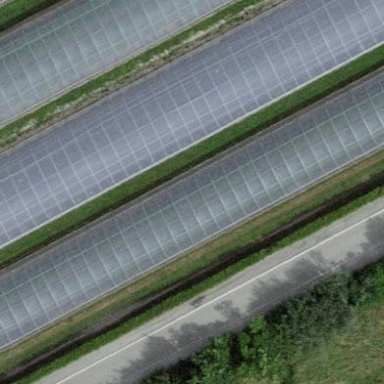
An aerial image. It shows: Greenhouse.